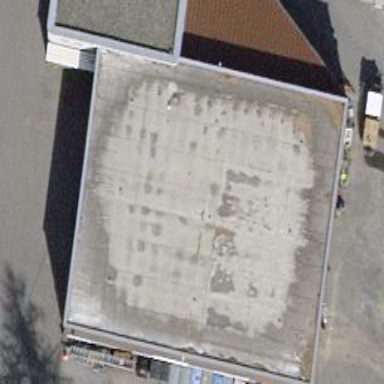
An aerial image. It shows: Industrial building.